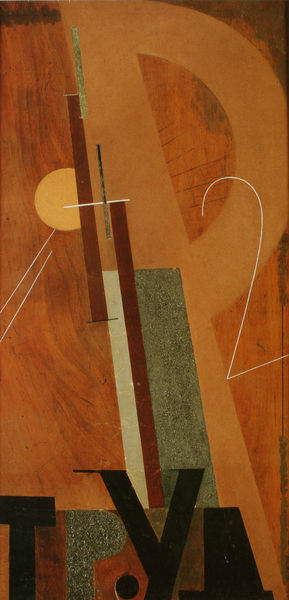
Titel: Rußland. "Arbeit"
Künstler: Natan Altman
Standort: Moskau
Institution: Tretjakow-Galerie
Schlagwörter: gemälde, gelb, komposition, kubismus, braun, grau, holz, orange, schwarz, rot, hochformat, öl, felder, sonne, kreis, zwei, russland, abstrakt, formen, graphik, linien, zahlen, balken, strahlen, buchstaben, punkt, kollage, geometrisch, zahl, geometrie, geraden, konstruktivismus, russisch, abstraktheit, konstruktiv, suprematismus, tp.y2